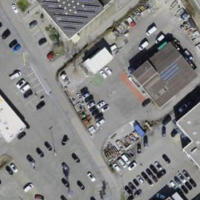
EUNIS habitat code: 54
Species observed at this site:
Echium vulgare